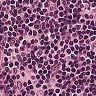
Metastatic tissue present: no